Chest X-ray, PA view. Patient: 44 years old, sex F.
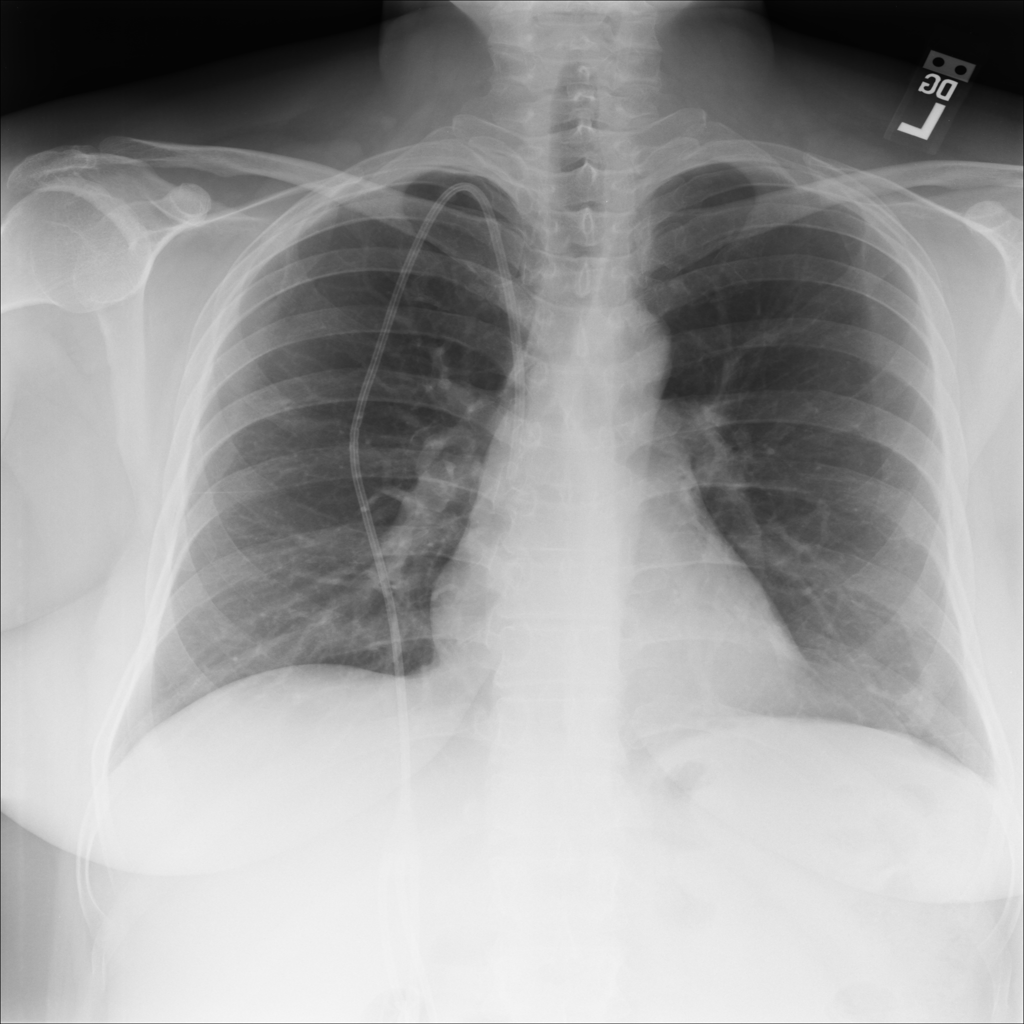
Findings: No Finding